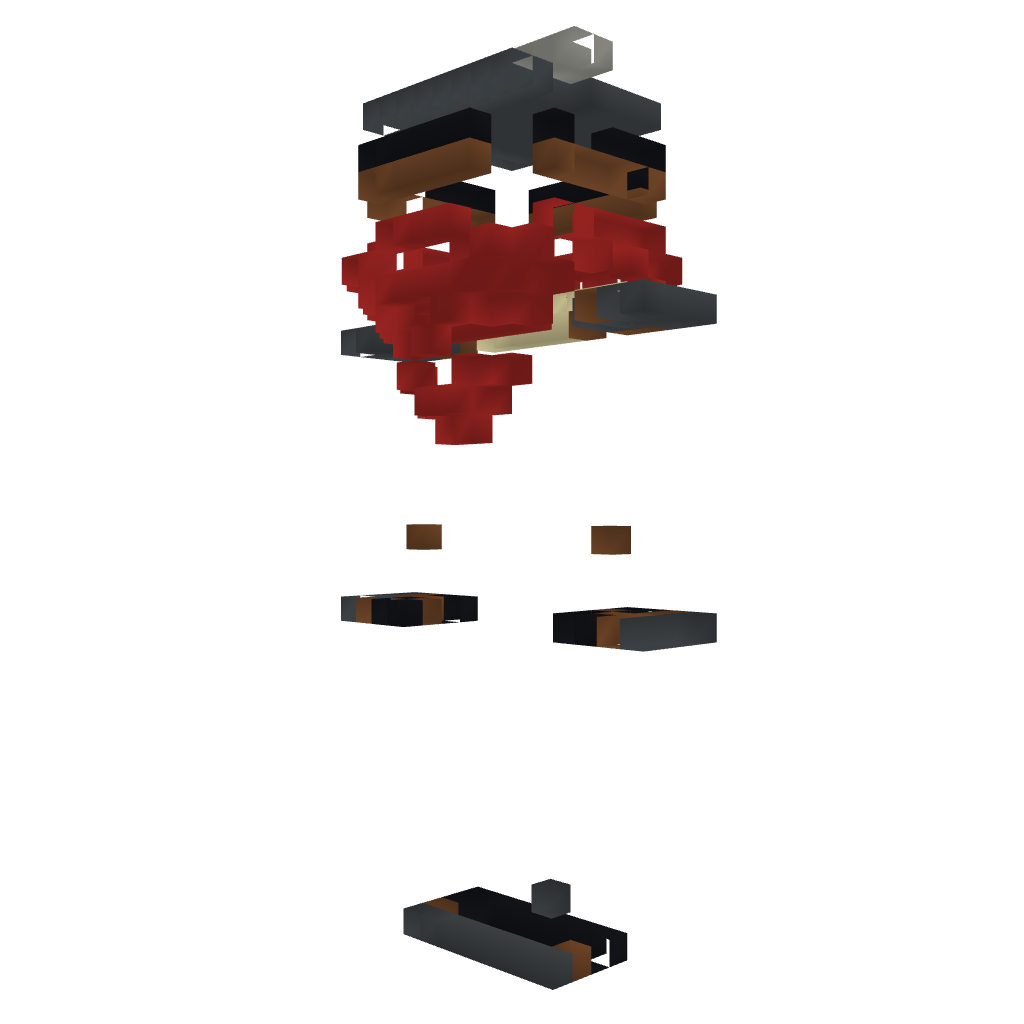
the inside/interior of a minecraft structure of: HoneyDew Statue